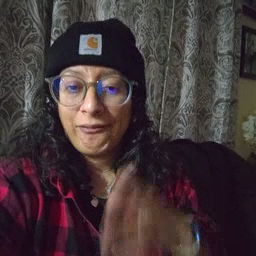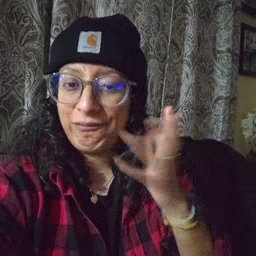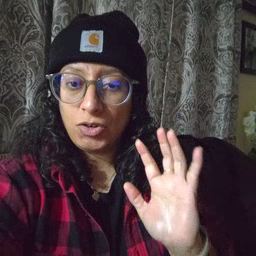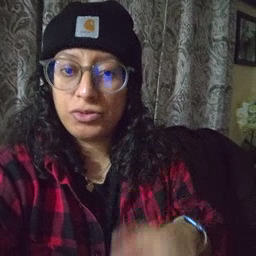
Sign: finish